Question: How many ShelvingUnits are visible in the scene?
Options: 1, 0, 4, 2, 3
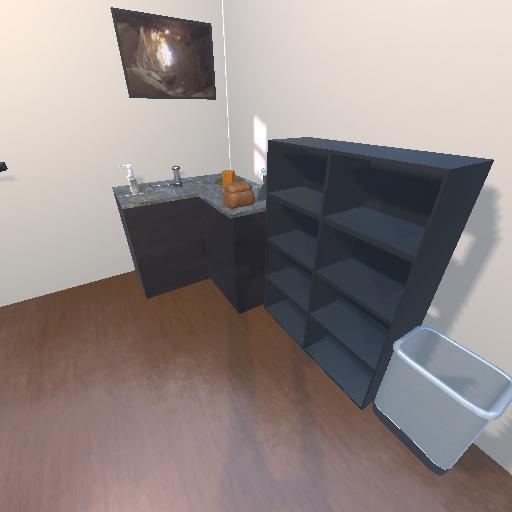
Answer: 1